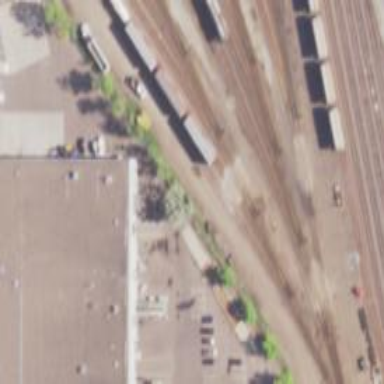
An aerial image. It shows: Railway yard used for servicing trains.